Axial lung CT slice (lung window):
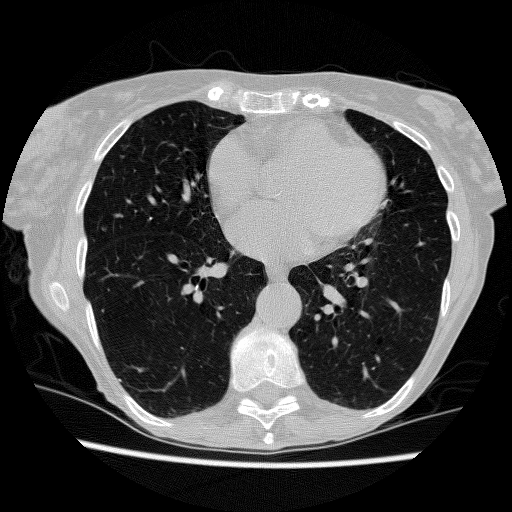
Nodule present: no